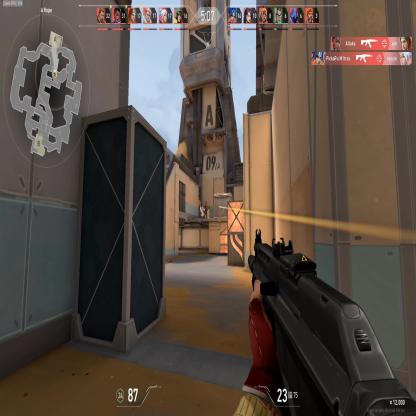
Label: enemy